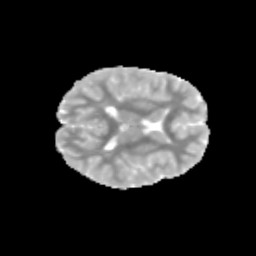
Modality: MD
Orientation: axial
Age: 9
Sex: female
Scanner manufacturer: siemens
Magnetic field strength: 3 T
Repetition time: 3.8 s
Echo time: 0.07 s